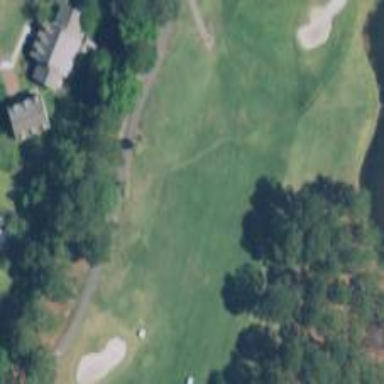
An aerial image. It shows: View of golf hole.